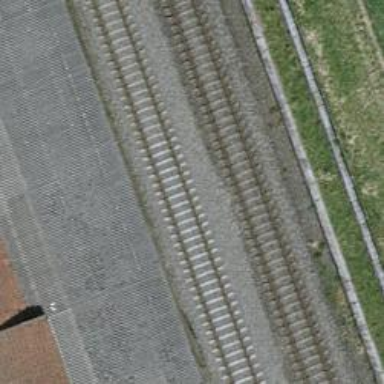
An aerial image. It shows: Single railway track with electrified contact line.